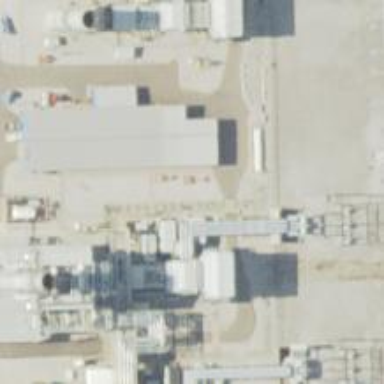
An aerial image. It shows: Gas turbine generator.